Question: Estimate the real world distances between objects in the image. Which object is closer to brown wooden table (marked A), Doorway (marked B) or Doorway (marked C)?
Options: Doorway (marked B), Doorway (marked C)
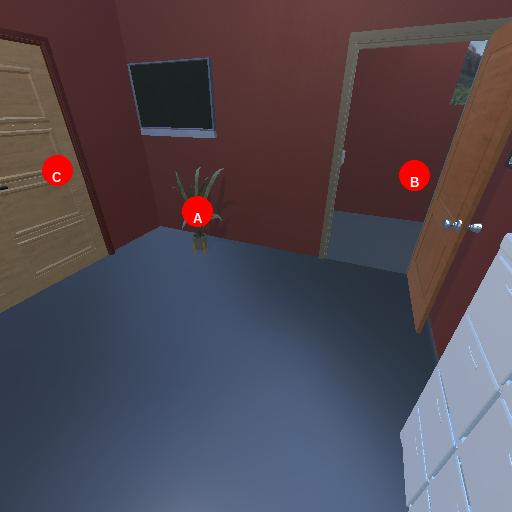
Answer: Doorway (marked B)